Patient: sex F, age 33
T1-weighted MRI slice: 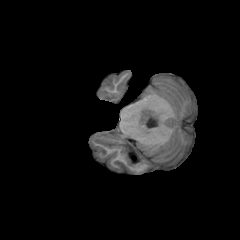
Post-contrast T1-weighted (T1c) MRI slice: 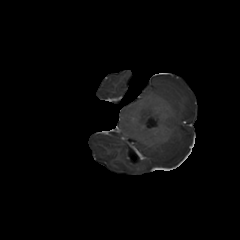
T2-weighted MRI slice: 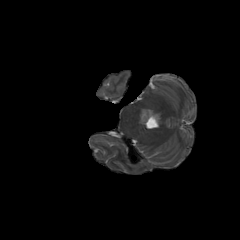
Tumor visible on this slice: yes
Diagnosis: Glioblastoma, IDH-wildtype
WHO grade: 4